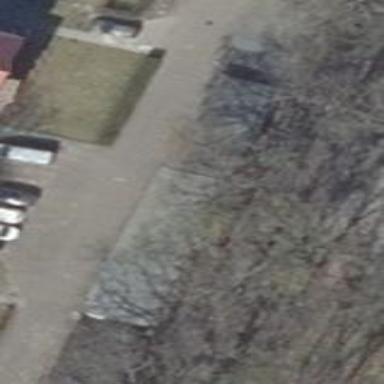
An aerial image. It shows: Group of garages.